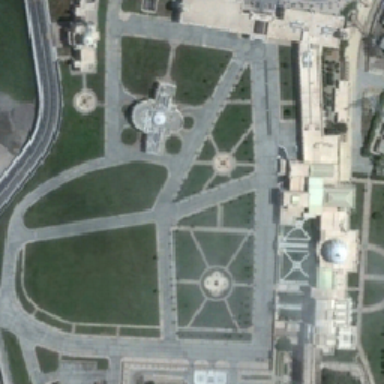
There is a road near the square .